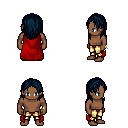
a pixel art fantasy rpg character, male body template, human, dark skin, red cape, gold greaves, raven long hairstyle, bracelets, four views (front, back, left, right), 2x2 character sprite sheet, small pixel art, hard edges, no anti-aliasing